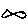
Label: fish